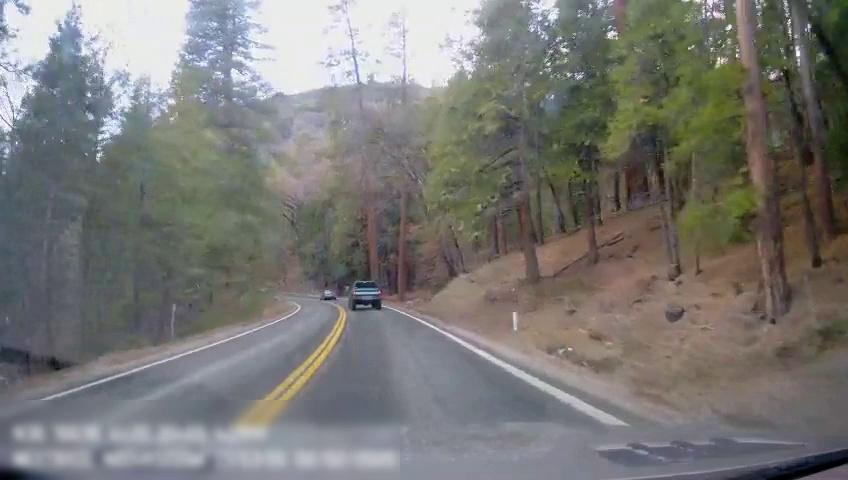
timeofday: Day
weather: Sunny
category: Drivable Space
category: Vehicles | Car
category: Vehicles | Truck
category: Lanes | Current Lane
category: Lanes | Current Lane
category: Lanes | Alternate Lane